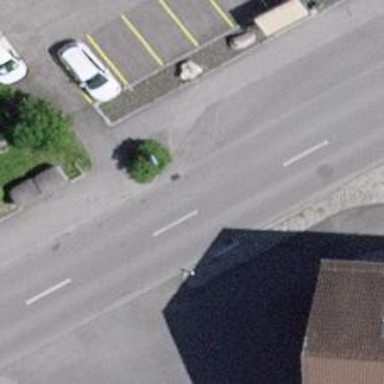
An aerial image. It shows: Public transport stop position.